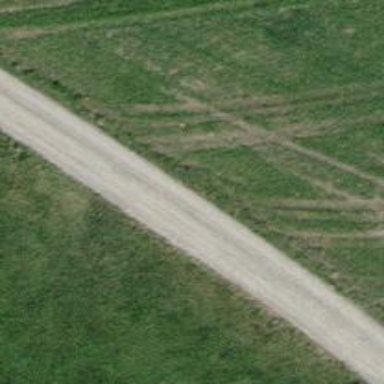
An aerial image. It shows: Compacted track with grade2 surface.